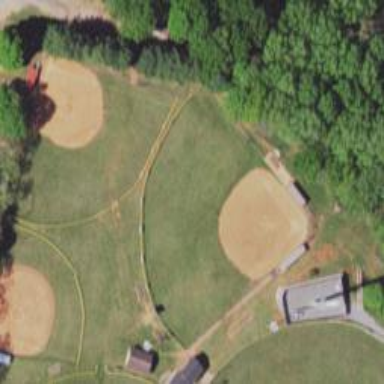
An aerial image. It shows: Baseball pitch for leisure and sports activities.